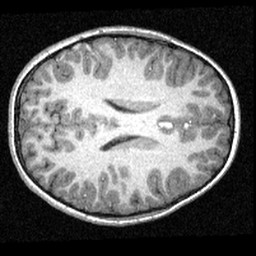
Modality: T1w
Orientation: axial
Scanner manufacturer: siemens
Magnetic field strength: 3 T
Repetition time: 1.57 s
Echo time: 0.00304 s